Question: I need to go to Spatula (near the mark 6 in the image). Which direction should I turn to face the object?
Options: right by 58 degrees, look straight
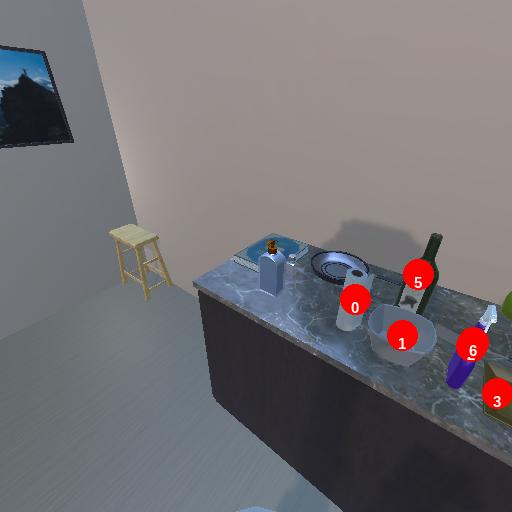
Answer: right by 58 degrees